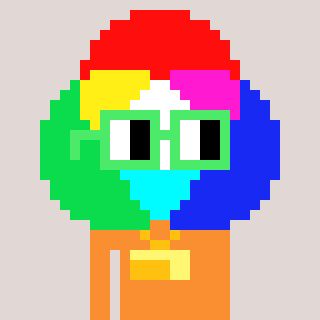
a pixel art character with square light green glasses, a color circle-shaped head and a orange-colored body on a warm background